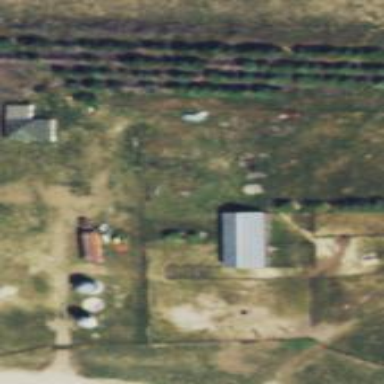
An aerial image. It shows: Farmyard area.